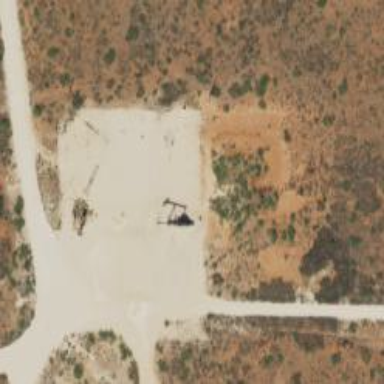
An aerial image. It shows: Petroleum well.